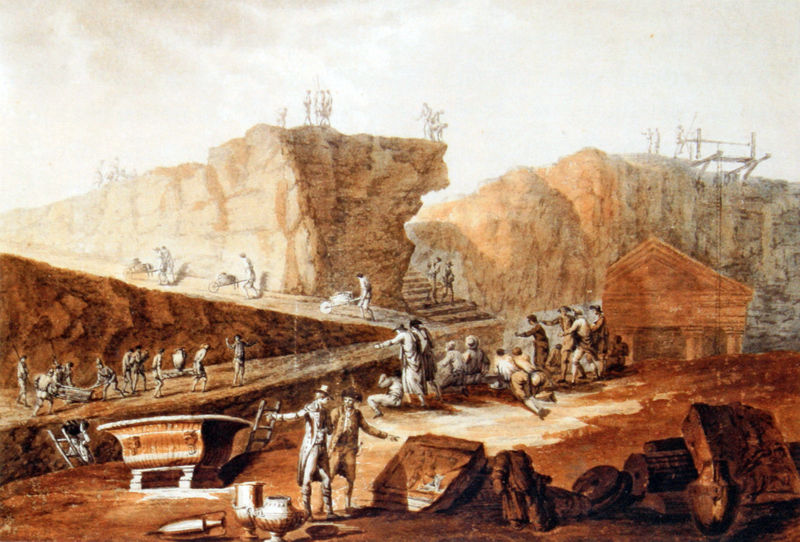
Titel: Ausgrabungen in Herculaneum
Künstler: Jakob Philipp Hackert
Standort: Düsseldorf
Institution: Goethe-Museum, Anton-und-Katharina-Kippenberg-Stiftung
Schlagwörter: berg, felsen, gemälde, gruppe, himmel, mann, schatten, gelb, landschaft, menschen, sand, braun, frankreich, hüte, licht, marmor, mitte, männer, orange, schwarz, skizze, strasse, säule, säulen, weiss, zeichnung, anlage, haus, rot, weg, wolke, beige, herren, leute, malerei, sockel, stein, steine, gelehrte, horizont, weite, klassizismus, arbeit, sack, szenerie, amphore, amphoren, vase, relief, italien, zuschauer, arbeiten, transport, fels, gipfel, hang, zug, giebel, grafik, schlucht, steil, sepia, arbeiter, grube, karre, rad, schubkarre, schubkarren, wagen, leiter, treppe, treppen, trümmer, vasen, stufen, laviert, ruine, gerüst, antike, flaschenzug, kran, seilwinde, becken, radierung, ruinen, architrav, kapitelle, rom, wanne, dreiecksgiebel, sarg, grab, antik, toga, griechisch, griechenland, schräge, graben, felsbrocken, tempel, temple, rampe, rampen, pyramide, reliefs, träger, urne, schieben, bau, sklaven, felsblock, besichtigung, bauen, bauwerk, aufbau, baustelle, tympanon, bauarbeiten, archäologie, fragmente, sarkophag, spolien, troja, tafeln, ausgrabung, steinbruch, plünderung, bauarbeiter, leitern, gerüste, grabung, fundstücke, archäologen, ausgrabungen, entdeckung, sarkopharg, bruchstücke, arkophag, ausgräber, steile, archäologe, en, äfypten, ausgraben, hiommel, sarcophag